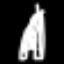
Label: The Eiffel Tower